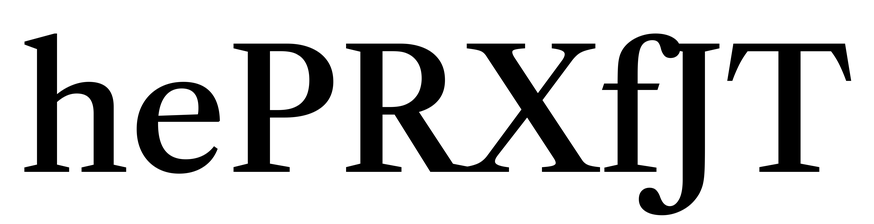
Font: LibreCaslonText_Medium